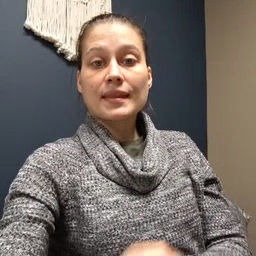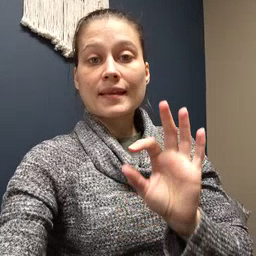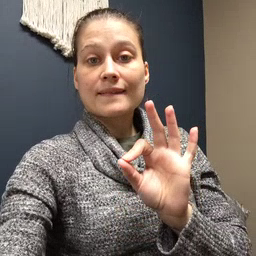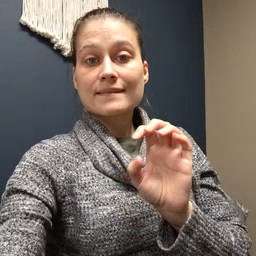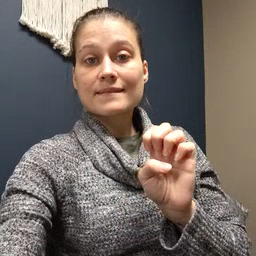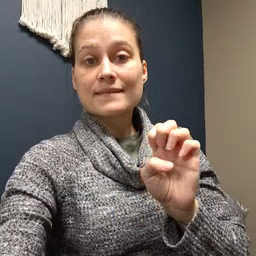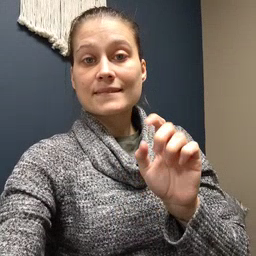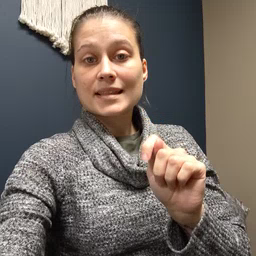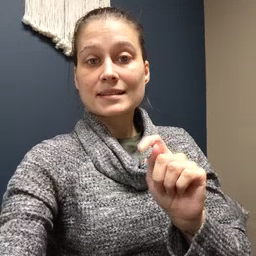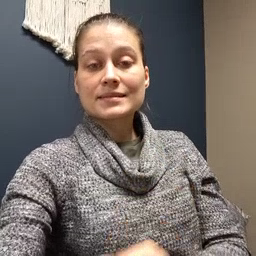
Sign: feet